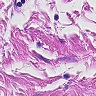
Metastatic tissue present: no